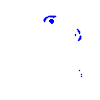
Particle: pion